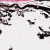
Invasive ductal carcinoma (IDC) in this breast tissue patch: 0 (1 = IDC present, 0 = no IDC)